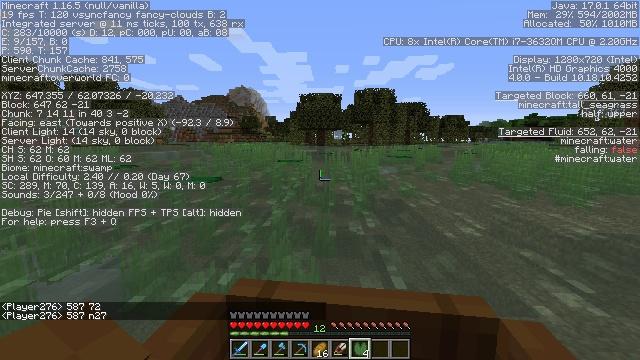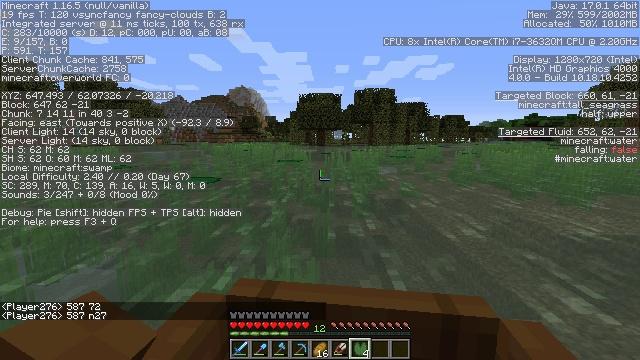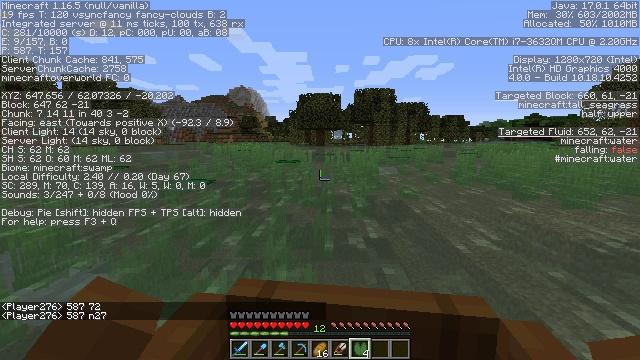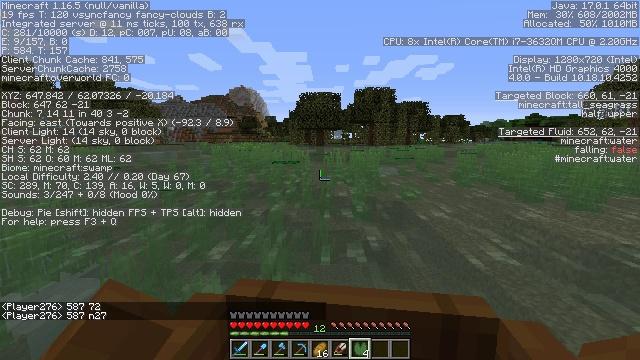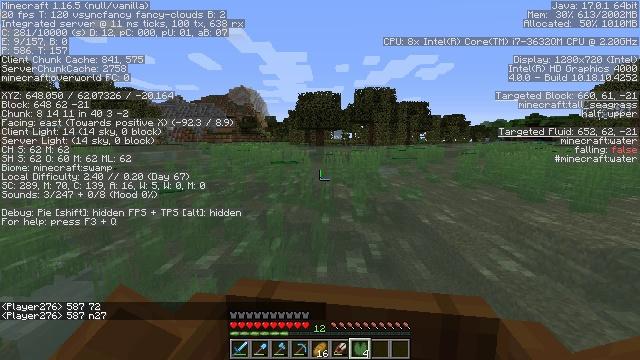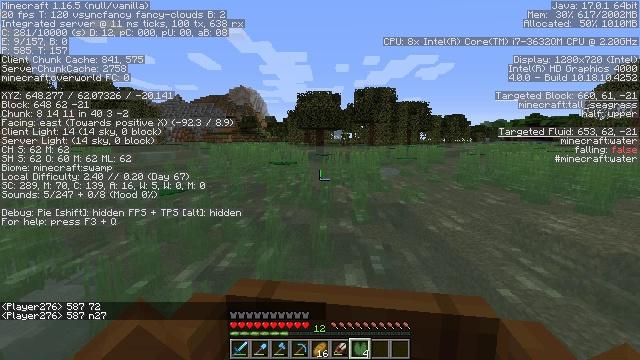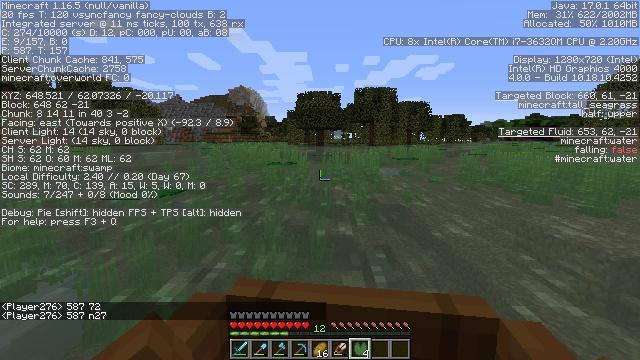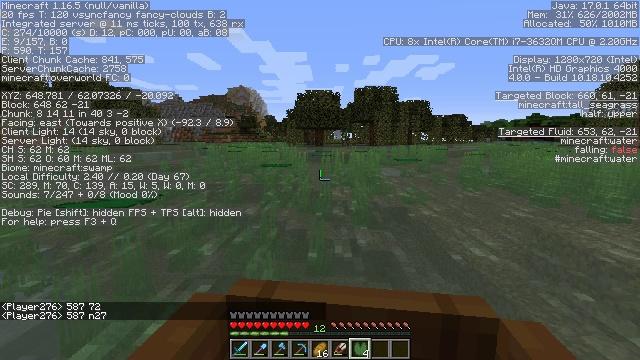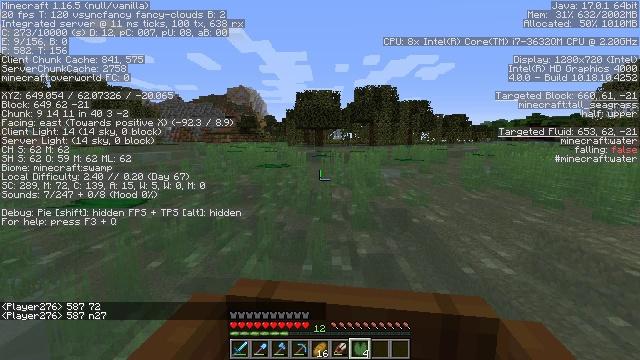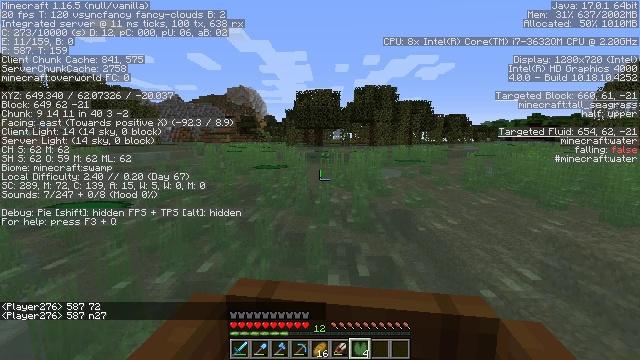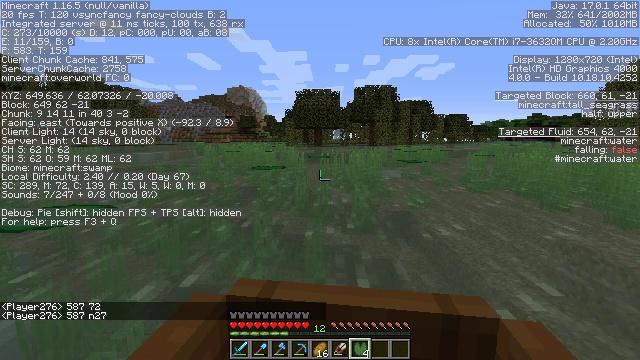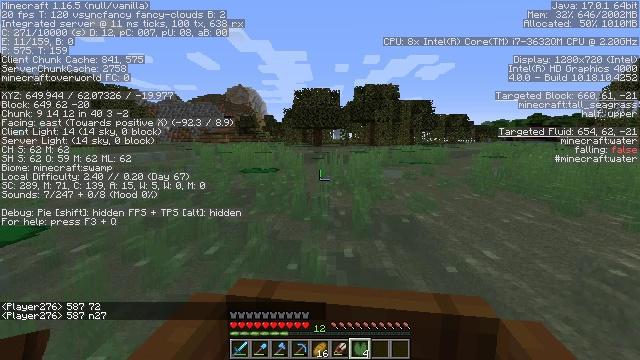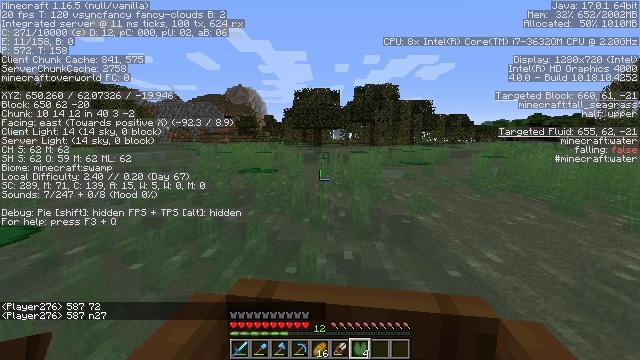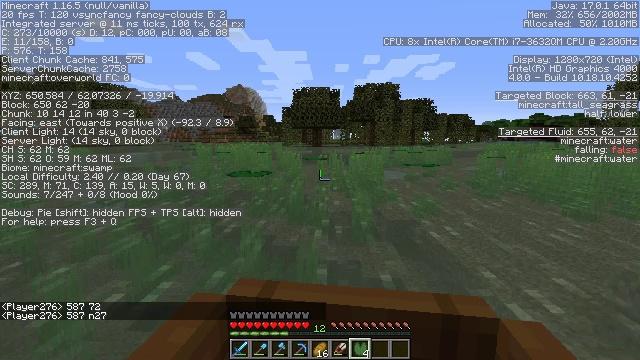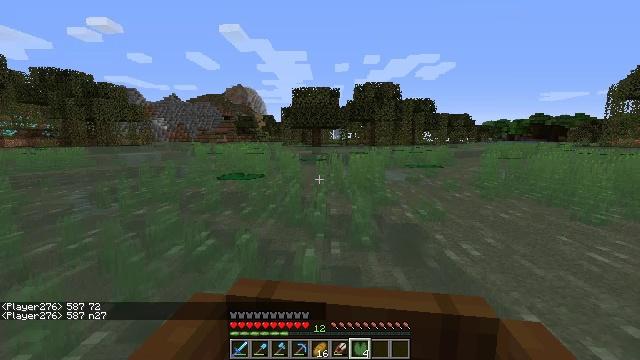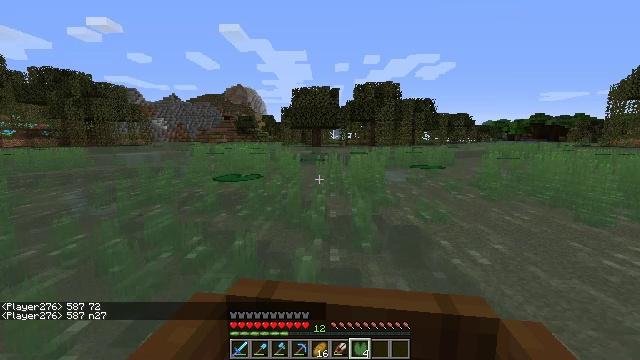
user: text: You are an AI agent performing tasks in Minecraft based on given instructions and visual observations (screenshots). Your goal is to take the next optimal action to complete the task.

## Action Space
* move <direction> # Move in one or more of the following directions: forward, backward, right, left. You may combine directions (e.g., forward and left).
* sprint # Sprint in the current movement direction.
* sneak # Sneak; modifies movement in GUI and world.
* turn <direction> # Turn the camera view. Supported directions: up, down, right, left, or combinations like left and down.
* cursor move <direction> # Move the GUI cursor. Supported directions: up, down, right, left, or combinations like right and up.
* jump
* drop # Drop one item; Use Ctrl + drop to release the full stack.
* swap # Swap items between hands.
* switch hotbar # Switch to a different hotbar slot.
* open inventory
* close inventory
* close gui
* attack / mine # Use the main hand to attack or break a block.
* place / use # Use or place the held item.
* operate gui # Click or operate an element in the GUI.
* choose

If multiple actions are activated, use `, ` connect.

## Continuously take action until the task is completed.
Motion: motion action
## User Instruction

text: Clear the seagrass to get an item.
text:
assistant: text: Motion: move forward
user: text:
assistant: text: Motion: move forward
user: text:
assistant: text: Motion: move forward
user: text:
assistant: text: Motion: move forward
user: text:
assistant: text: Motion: move forward
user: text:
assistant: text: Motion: move forward
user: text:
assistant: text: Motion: move forward
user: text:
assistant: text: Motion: move forward
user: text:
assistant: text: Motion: move forward
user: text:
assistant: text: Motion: move forward
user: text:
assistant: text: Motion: move forward
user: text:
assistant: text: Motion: move forward
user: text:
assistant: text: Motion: move forward
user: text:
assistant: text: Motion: move forward
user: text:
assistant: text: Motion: move forward
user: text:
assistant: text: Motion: move forward
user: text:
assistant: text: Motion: move forward
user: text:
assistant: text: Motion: move forward
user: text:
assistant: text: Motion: move forward
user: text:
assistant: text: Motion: move forward
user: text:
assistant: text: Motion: move forward, turn up
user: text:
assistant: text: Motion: move forward
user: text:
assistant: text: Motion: move forward
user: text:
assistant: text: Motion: move forward
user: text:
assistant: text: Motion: move forward
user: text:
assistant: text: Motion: move forward
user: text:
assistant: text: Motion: move forward
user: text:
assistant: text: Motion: move forward
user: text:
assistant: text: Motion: move forward
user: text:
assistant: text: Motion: move forward